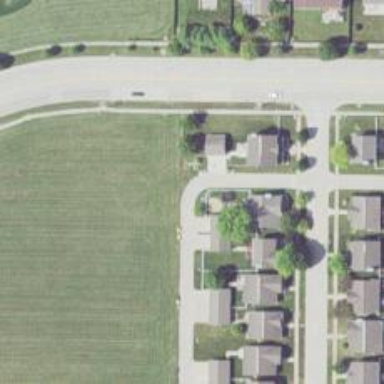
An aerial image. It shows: Alley classified as service road.